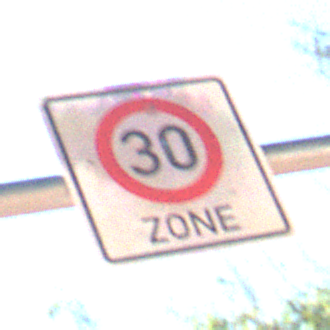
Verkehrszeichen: BeginnZone30
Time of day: MorningAfternoon
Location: Outdoor (Nature)
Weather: Clear
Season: Summer
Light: Natural